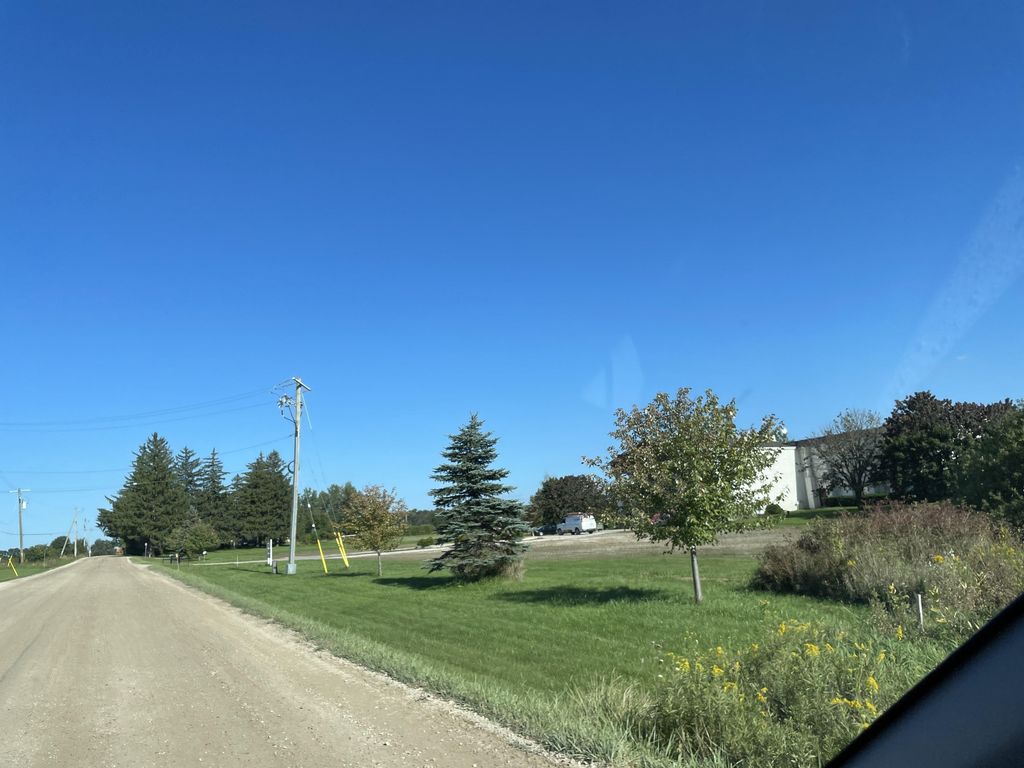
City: kitchener-waterloo